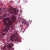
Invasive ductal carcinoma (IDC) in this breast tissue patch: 0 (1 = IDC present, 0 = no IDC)